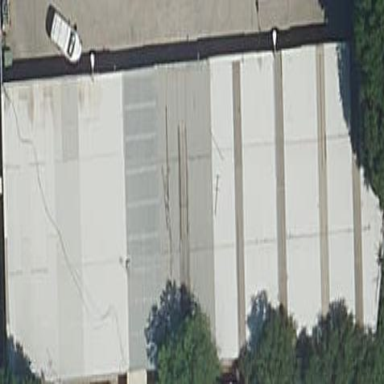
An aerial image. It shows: Warehouse building.